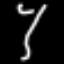
Label: line